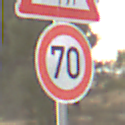
Verkehrszeichen: Geschwindigkeit70
Zusatzzeichen oben: ReiterRechts
Umgebung: Outdoor, RoadRail
Tageszeit: SunriseSunset
Wetter: PartlyCloudy
Licht: Natural
Jahreszeit: NotSpecified
Kontrast: LowContrast